Question: Using: Lazarus 1.2.0; Windows 32-bit application
I have written a custom component derived from TPanel and it conains 4 TEdit controls. I've written the OnClick event handler code for the TEdits. However its not working at runtime ie the events are not firing. I'm not sure what I missed. Please can you tell me what I'm doing wrong?
Component code follows:
'''
unit uEditPanel;
{$mode objfpc}{$H+}
interface
uses
Classes, SysUtils, LResources, Forms, Controls, Graphics, Dialogs, ExtCtrls, StdCtrls;
type
{ TEditPanel }
TEditPanel = class(TCustomPanel)
Edit0: TEdit;
Edit1: TEdit;
Edit2: TEdit;
Edit3: TEdit;
Edit4: TEdit;
procedure SetEdit1OnClick(const AEvent: TNotifyEvent);
procedure SetEdit2OnClick(const AEvent: TNotifyEvent);
procedure SetEdit3OnClick(const AEvent: TNotifyEvent);
procedure SetEdit4OnClick(const AEvent: TNotifyEvent);
private
{ Private declarations }
FEdit1OnClick: TNotifyEvent;
FEdit2OnClick: TNotifyEvent;
FEdit3OnClick: TNotifyEvent;
FEdit4OnClick: TNotifyEvent;
function GetEdit0Text: string;
procedure SetEdit0Text(AText: string);
function GetEdit1Text: string;
procedure SetEdit1Text(AText: string);
function GetEdit2Text: string;
procedure SetEdit2Text(AText: string);
function GetEdit3Text: string;
procedure SetEdit3Text(AText: string);
function GetEdit4Text: string;
procedure SetEdit4Text(AText: string);
protected
{ Protected declarations }
procedure DoEdit1Click;
procedure DoEdit2Click;
procedure DoEdit3Click;
procedure DoEdit4Click;
public
{ Public declarations }
constructor Create(AOwner: TComponent); override;
published
{ Published declarations }
property Edit0Text: string read GetEdit0Text write SetEdit0Text;
property Edit1Text: string read GetEdit1Text write SetEdit1Text;
property Edit2Text: string read GetEdit2Text write SetEdit2Text;
property Edit3Text: string read GetEdit3Text write SetEdit3Text;
property Edit4Text: string read GetEdit4Text write SetEdit4Text;
property OnEdit1Click: TNotifyEvent read FEdit1OnClick write SetEdit1OnClick;
property OnEdit2Click: TNotifyEvent read FEdit2OnClick write SetEdit2OnClick;
property OnEdit3Click: TNotifyEvent read FEdit3OnClick write SetEdit3OnClick;
property OnEdit4Click: TNotifyEvent read FEdit4OnClick write SetEdit4OnClick;
end;
procedure Register;
implementation
procedure Register;
begin
RegisterComponents('Standard', [TEditPanel]);
end;
{ TEditPanel }
procedure TEditPanel.SetEdit1OnClick(const AEvent: TNotifyEvent);
begin
FEdit1OnClick := AEvent;
end;
procedure TEditPanel.SetEdit2OnClick(const AEvent: TNotifyEvent);
begin
FEdit2OnClick := AEvent;
end;
procedure TEditPanel.SetEdit3OnClick(const AEvent: TNotifyEvent);
begin
FEdit3OnClick := AEvent;
end;
procedure TEditPanel.SetEdit4OnClick(const AEvent: TNotifyEvent);
begin
FEdit4OnClick := AEvent;
end;
function TEditPanel.GetEdit0Text: string;
begin
Result := Edit0.Text;
end;
procedure TEditPanel.SetEdit0Text(AText: string);
begin
Edit0.Text := AText;
end;
function TEditPanel.GetEdit1Text: string;
begin
Result := Edit1.Text;
end;
procedure TEditPanel.SetEdit1Text(AText: string);
begin
Edit1.Text := AText;
end;
function TEditPanel.GetEdit2Text: string;
begin
Result := Edit2.Text;
end;
procedure TEditPanel.SetEdit2Text(AText: string);
begin
Edit2.Text := AText;
end;
function TEditPanel.GetEdit3Text: string;
begin
Result := Edit3.Text;
end;
procedure TEditPanel.SetEdit3Text(AText: string);
begin
Edit3.Text := AText;
end;
function TEditPanel.GetEdit4Text: string;
begin
Result := Edit4.Text;
end;
procedure TEditPanel.SetEdit4Text(AText: string);
begin
Edit4.Text := AText;
end;
procedure TEditPanel.DoEdit1Click;
begin
if Assigned(FEdit1OnClick) then
FEdit1OnClick(Self);
end;
procedure TEditPanel.DoEdit2Click;
begin
if Assigned(FEdit2OnClick) then
FEdit2OnClick(Self);
end;
procedure TEditPanel.DoEdit3Click;
begin
if Assigned(FEdit3OnClick) then
FEdit3OnClick(Self);
end;
procedure TEditPanel.DoEdit4Click;
begin
if Assigned(FEdit4OnClick) then
FEdit4OnClick(Self);
end;
constructor TEditPanel.Create(AOwner: TComponent);
begin
inherited Create(AOwner);
Edit0 := TEdit.Create(Self);
Edit1 := TEdit.Create(Self);
Edit2 := TEdit.Create(Self);
Edit3 := TEdit.Create(Self);
Edit4 := TEdit.Create(Self);
Edit0.Parent := Self;
Edit1.Parent := Self;
Edit2.Parent := Self;
Edit3.Parent := Self;
Edit4.Parent := Self;
Edit0.SetSubComponent(True);
Edit1.SetSubComponent(True);
Edit2.SetSubComponent(True);
Edit3.SetSubComponent(True);
Edit4.SetSubComponent(True);
Edit1.ReadOnly := True;
Edit2.ReadOnly := True;
Edit3.ReadOnly := True;
Edit4.ReadOnly := True;
Edit1.OnClick := FEdit1OnClick;
Edit2.OnClick := FEdit2OnClick;
Edit3.OnClick := FEdit3OnClick;
Edit4.OnClick := FEdit4OnClick;
Caption := EmptyStr;
Height := 117;
Width := 289;
BevelOuter := bvNone;
ClientHeight := 117;
ClientWidth := 289;
Edit0.Left := 0;
Edit0.Height := 21;
Edit0.Top := 0;
Edit0.Width := 288;
Edit0.BorderStyle := bsNone;
Edit0.TabOrder := 0;
Edit1.Left := 0;
Edit1.Height := 21;
Edit1.Top := 24;
Edit1.Width := 288;
Edit1.BorderStyle := bsNone;
Edit1.TabOrder := 1;
Edit1.Font.Color := clGray;
Edit2.Left := 0;
Edit2.Height := 21;
Edit2.Top := 48;
Edit2.Width := 288;
Edit2.BorderStyle := bsNone;
Edit2.TabOrder := 2;
Edit2.Font.Color := clGray;
Edit3.Left := 0;
Edit3.Height := 21;
Edit3.Top := 72;
Edit3.Width := 288;
Edit3.BorderStyle := bsNone;
Edit3.TabOrder := 3;
Edit3.Font.Color := clGray;
Edit4.Left := 0;
Edit4.Height := 21;
Edit4.Top := 96;
Edit4.Width := 288;
Edit4.BorderStyle := bsNone;
Edit4.TabOrder := 4;
Edit4.Font.Color := clGray;
end;
end.
'''
At runtime my component looks like this:

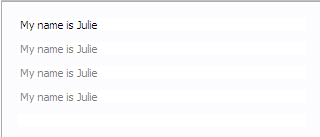
Answer: You store the events into a field but you do not set the controls event.
'''
constructor TEditPanel.Create(AOwner: TComponent);
begin
...
// Assign the current value, but is nil at this moment
Edit1.OnClick := FEdit1OnClick;
...
end;
procedure TEditPanel.SetEdit1OnClick(const AEvent: TNotifyEvent);
begin
// set a new value only to the field
FEdit1OnClick := AEvent;
end;
'''
There is no magic value transport from the field and the edit control event handler. You have to set the value also the the control event.
---
But you can access the event properties direct from the controls as you do with the 'Text' properties.
And you should have a look at repeating code to simplify/shorten it.
'''
unit uEditPanel;
{$mode objfpc}{$H+}
interface
uses
Classes, SysUtils, LResources, Forms, Controls, Graphics, Dialogs, ExtCtrls, StdCtrls;
type
{ TEditPanel }
TEditPanel = class( TCustomPanel )
private
Edit0 : TEdit;
Edit1 : TEdit;
Edit2 : TEdit;
Edit3 : TEdit;
Edit4 : TEdit;
{ Private declarations }
function GetEditOnClick( const Index : Integer ) : TNotifyEvent;
function GetEditText( const Index : Integer ) : string;
procedure SetEditOnClick( const Index : Integer; const Value : TNotifyEvent );
procedure SetEditText( const Index : Integer; const Value : string );
procedure InitEdit( AEdit : TEdit; ATop, ATabOrder : Integer; AReadOnly : Boolean );
protected
{ Protected declarations }
public
{ Public declarations }
constructor Create( AOwner : TComponent ); override;
published
{ Published declarations }
property Edit0Text : string index 0 read GetEditText write SetEditText;
property Edit1Text : string index 1 read GetEditText write SetEditText;
property Edit2Text : string index 2 read GetEditText write SetEditText;
property Edit3Text : string index 3 read GetEditText write SetEditText;
property Edit4Text : string index 4 read GetEditText write SetEditText;
property OnEdit1Click : TNotifyEvent index 1 read GetEditOnClick write SetEditOnClick;
property OnEdit2Click : TNotifyEvent index 2 read GetEditOnClick write SetEditOnClick;
property OnEdit3Click : TNotifyEvent index 3 read GetEditOnClick write SetEditOnClick;
property OnEdit4Click : TNotifyEvent index 4 read GetEditOnClick write SetEditOnClick;
end;
procedure Register;
implementation
procedure Register;
begin
RegisterComponents( 'Standard', [TEditPanel] );
end;
{ TEditPanel }
function TEditPanel.GetEditOnClick( const Index : Integer ) : TNotifyEvent;
begin
case index of
0 :
Result := Edit0.OnClick;
1 :
Result := Edit1.OnClick;
2 :
Result := Edit2.OnClick;
3 :
Result := Edit3.OnClick;
4 :
Result := Edit4.OnClick;
end;
end;
function TEditPanel.GetEditText( const Index : Integer ) : string;
begin
case index of
0 :
Result := Edit0.Text;
1 :
Result := Edit1.Text;
2 :
Result := Edit2.Text;
3 :
Result := Edit3.Text;
4 :
Result := Edit4.Text;
end;
end;
procedure TEditPanel.SetEditOnClick( const Index : Integer; const Value : TNotifyEvent );
begin
case index of
0 :
Edit0.OnClick := Value;
1 :
Edit1.OnClick := Value;
2 :
Edit2.OnClick := Value;
3 :
Edit3.OnClick := Value;
4 :
Edit4.OnClick := Value;
end;
end;
procedure TEditPanel.SetEditText( const Index : Integer; const Value : string );
begin
case index of
0 :
Edit0.Text := Value;
1 :
Edit1.Text := Value;
2 :
Edit2.Text := Value;
3 :
Edit3.Text := Value;
4 :
Edit4.Text := Value;
end;
end;
procedure TEditPanel.InitEdit( AEdit : TEdit; ATop, ATabOrder : Integer; AReadOnly : Boolean );
begin
AEdit.Parent := Self;
AEdit.SetSubComponent( True );
AEdit.ReadOnly := AReadOnly;
AEdit.Left := 0;
AEdit.Top := ATop;
AEdit.Height := 21;
AEdit.Width := 288;
AEdit.BorderStyle := bsNone;
AEdit.TabOrder := ATabOrder;
if AReadOnly
then
AEdit.Color := clGray;
end;
constructor TEditPanel.Create( AOwner : TComponent );
begin
inherited Create( AOwner );
Caption := EmptyStr;
Height := 117;
Width := 289;
BevelOuter := bvNone;
ClientHeight := 117;
ClientWidth := 289;
Edit0 := TEdit.Create( Self );
Edit1 := TEdit.Create( Self );
Edit2 := TEdit.Create( Self );
Edit3 := TEdit.Create( Self );
Edit4 := TEdit.Create( Self );
InitEdit( Edit0, 0, 0, False );
InitEdit( Edit1, 24, 1, True );
InitEdit( Edit2, 48, 2, True );
InitEdit( Edit3, 72, 3, True );
InitEdit( Edit4, 96, 4, True );
end;
end.
'''
Your code can be written very short and will even become shorter if you manage the edit controls with an array.